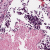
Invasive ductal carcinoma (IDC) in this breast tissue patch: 1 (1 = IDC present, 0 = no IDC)